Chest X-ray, PA view. Patient: 70 years old, sex M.
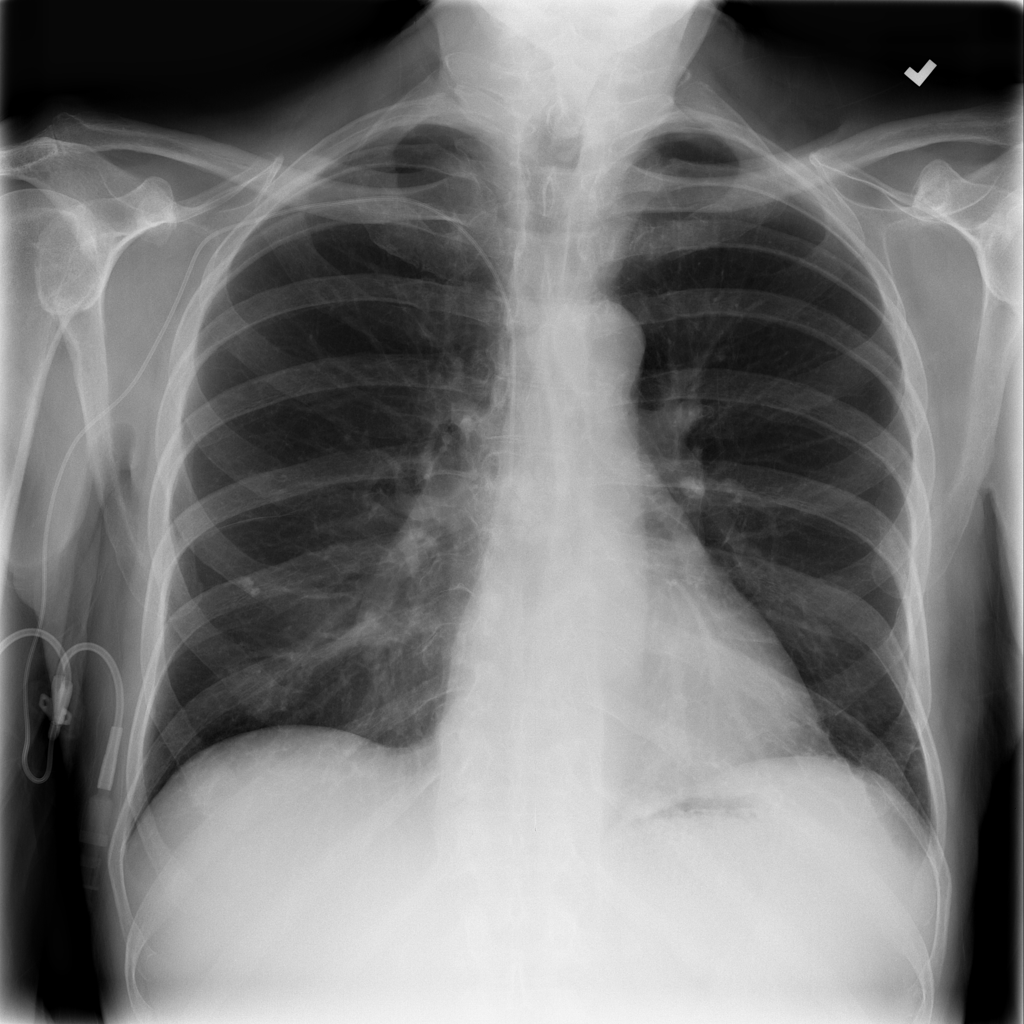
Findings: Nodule